Question: I am new to Java standalone app development.
I implemented a Java standalone app using JavaFX, created the executable using Apache ant and installed it in my windows machine.
The version number of the app as 1.0 in the control panel. Now I want to change that version number. How do I do it?
We can find the build.xml <URL>

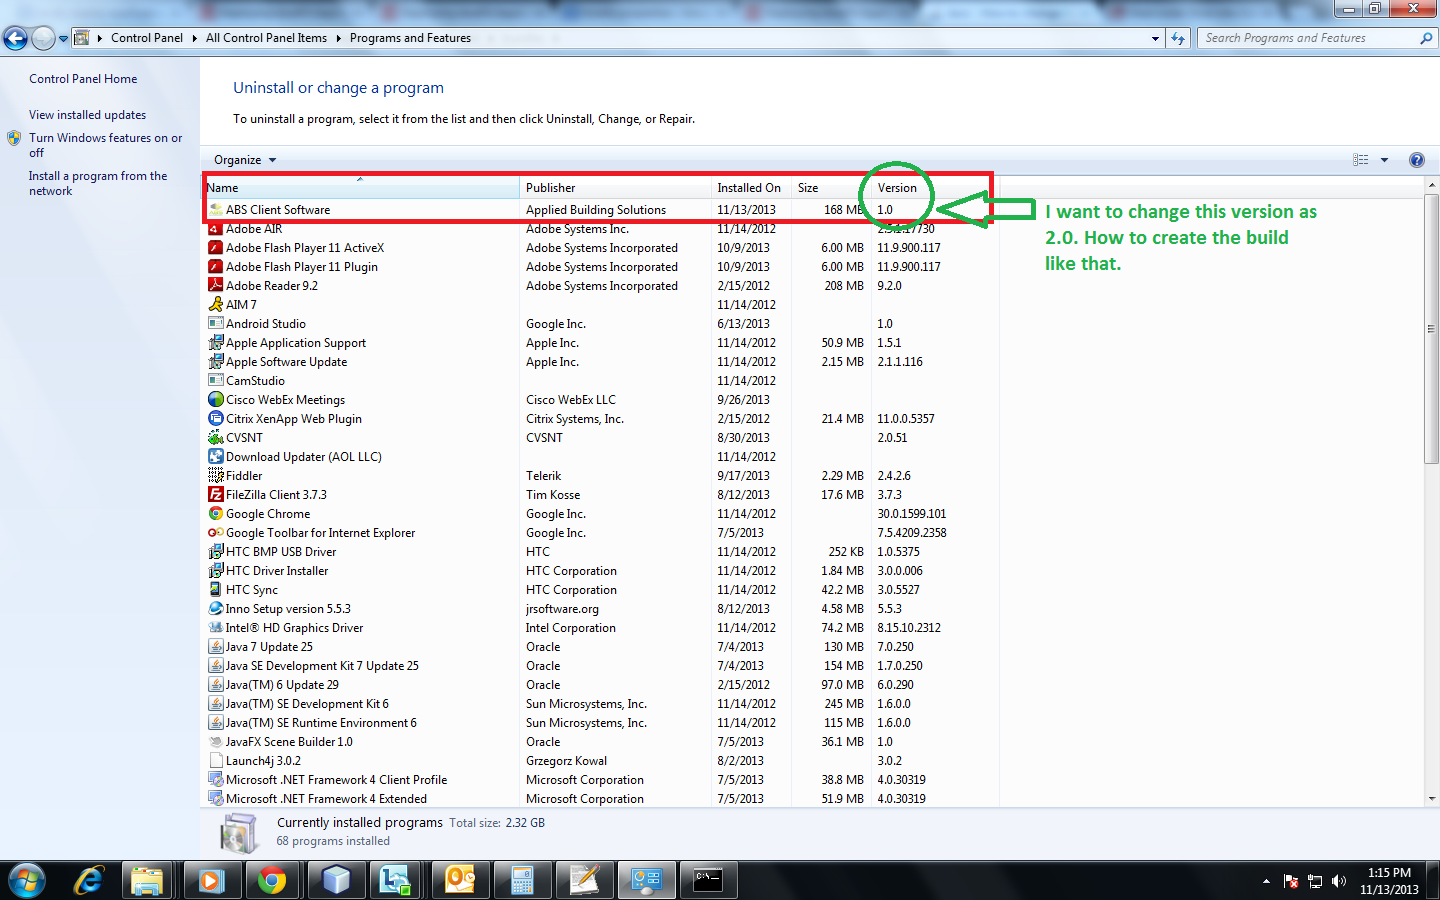
Answer: I found this hint:
'''
<fx:application id="abs-client" name="${application.title}" version="2.0"
mainClass="${javafx.main.class}"/>
'''
here: <URL>